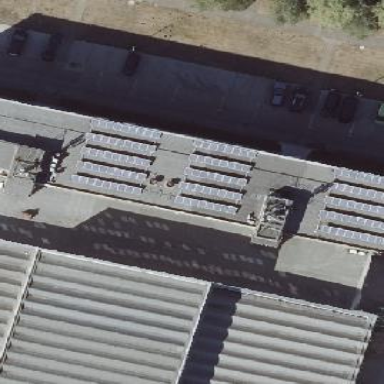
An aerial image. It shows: Commercial building.